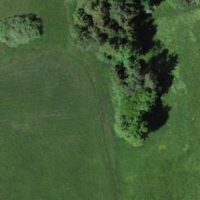
EUNIS habitat code: 16
Species observed at this site:
Columba palumbus